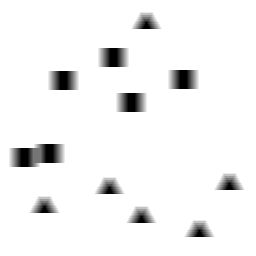
Squares: 6
Triangles: 6
Stars: 0
Total shapes: 12